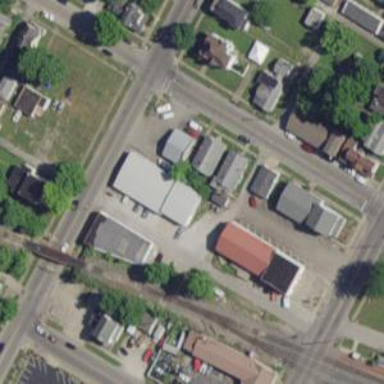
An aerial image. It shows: Alleyway designated as service road.